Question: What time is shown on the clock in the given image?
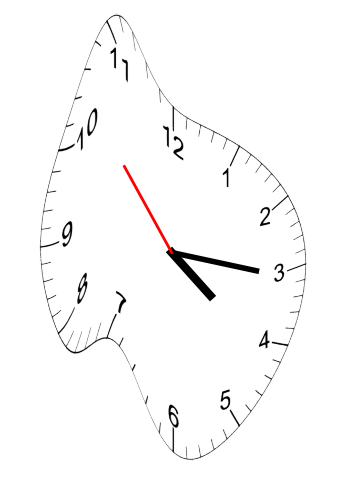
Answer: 04:15:53